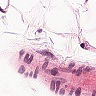
Metastatic tissue present: no